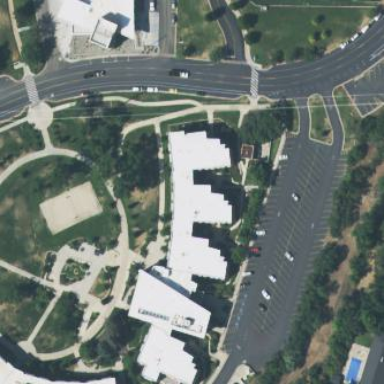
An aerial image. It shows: University dormitory building.